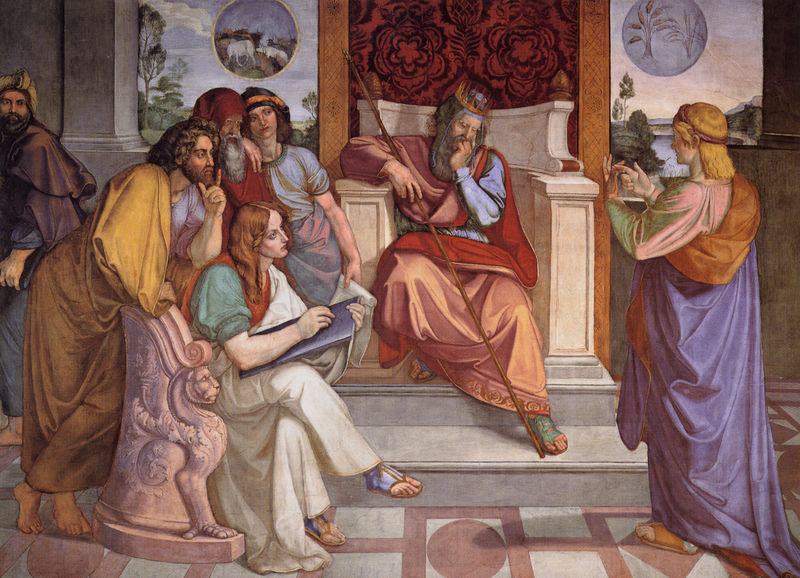
Titel: Joseph deutet die Träume des Pharao
Künstler: Peter Cornelius
Standort: Berlin
Institution: Alte Nationalgalerie
Schlagwörter: blau, flügel, fuß, gemälde, gruppe, hand, himmel, mann, nackt, schatten, schlaf, umhang, wasser, weiß, bäume, fluss, frauen, gelb, grün, landschaft, menschen, mädchen, ocker, see, sitzen, braun, bunt, ellbogen, fenster, finger, frau, frisur, geste, haar, holz, hut, kleid, kleider, licht, marmor, männer, pfeiler, raum, stuhl, szene, säule, säulen, zimmer, ölbild, ausblick, blick, blüten, rot, wolke, beige, haube, malerei, muster, ornament, teppich, alt, bart, blond, wand, architektur, arm, falten, federn, halten, mensch, stein, stirnband, ärmel, bild, innenraum, vorhang, büsche, gewässer, sonne, boden, gewand, gold, haare, mantel, redner, sessel, sitzend, gewänder, kind, pflanzen, krone, locke, locken, renaissance, rosa, kinder, kreis, rund, stock, tondo, statue, deutschland, aussicht, farbig, füße, welle, wellen, bilder, schlafend, lehne, sitz, perspektive, fußboden, schuhe, stab, korn, weizen, abstrakt, farbe, lila, violett, massiv, pilaster, romantik, treppe, treppen, historienbild, könig, thron, dekoration, langeweile, tafel, tapete, wandteppich, zeigefinger, dekor, malerin, muse, stufe, stufen, sandalen, faltenwurf, edel, nachdenklich, knie, zehe, zehen, aufstützen, denkerpose, nachdenken, nazarener, flieder, barfuss, nische, alter, antike, denken, palast, zentralperspektive, fliesen, denker, gestik, helm, herrscher, tron, fliese, kacheln, mosaik, schuh, allegorie, künstlerin, sandale, beugen, löwen, schreiben, antik, toga, musen, fresken, priester, bran, greif, antikisierend, diskussion, präraffaeliten, löwe, speer, fresko, stange, ähren, schreiber, anlehnen, block, kreisförmig, emblem, bitte, turban, zuhörer, wandbehang, antikisch, joseph, zepter, mamor, erklärung, kapuze, sphinx, sphynx, ägypten, zuhören, michelangelo, tondi, medaillons, urteil, mauve, wellem, besprechung, overbeck, cornelius, gelehnt, schreiberin, tuscheln, häne, vignetten, kriese, messen, bodenmosaik, pharao, zählen, ratgeber, wellew, salomon, rechnen, throne, aufzählen, traumdeutung, abrechnen, aufbeugen, biete, chanchieren, chanchierend, joseph und seine brüder, löer, maythologie, präeraffaeliten, talfel, thronnische, bäumestuhl, maleriei, blau umhang, falten lila, kronwe